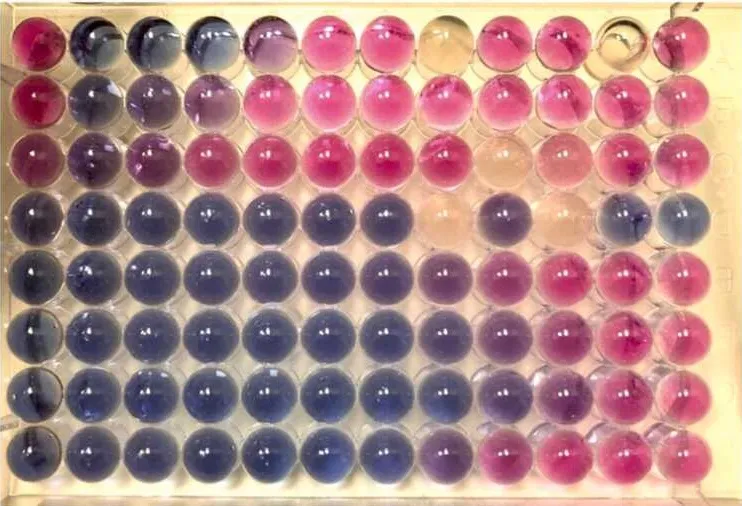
Antimicogram of M. capitatus. Anidulafungin: from 0.015 to 8 mug/mL; amphotericin B: from 0.12 to 8 mug/mL; micafungin: from 0.008 to 8 mug/mL; caspofungin: from 0.008 to 8 mug/mL; 5-flucytosine: from 0.06 to 64 mug/mL; posaconazole: from 0.008 to 8 mug/mL; voriconazole: from 0.008 to 8 mug/mL; itraconazole: from 0.015 to 16 mug/mL; fluconazole: from 0.12 to 256 mug/mL. Candida parapsilosis ATCC 22019 and Candida krusei ATCC 6258 were used as quality control strains.
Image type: pathology (fish)